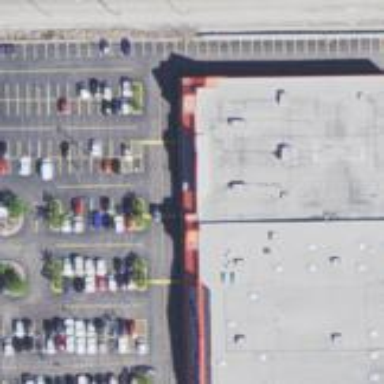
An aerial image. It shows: Retail building housing department store.